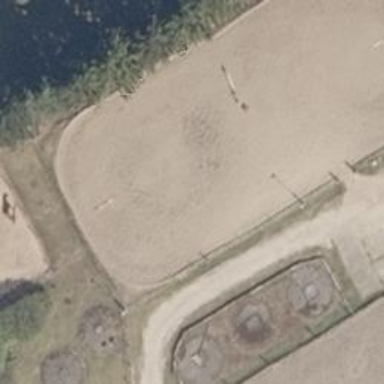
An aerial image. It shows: Equestrian pitch used for leisure and sports activities.